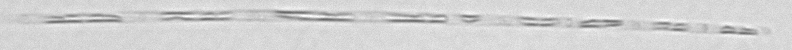
Label: Leptocylindrus